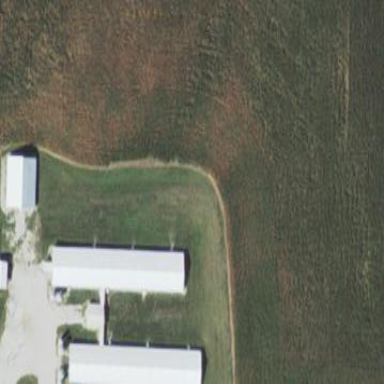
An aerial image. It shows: Farmyard area.